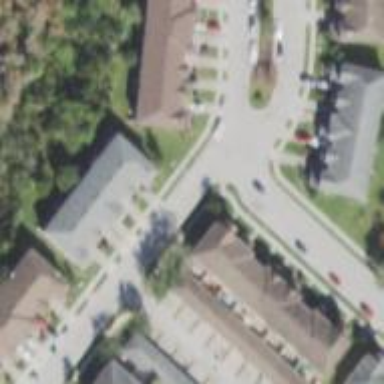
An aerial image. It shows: Residential road with sidewalk on the left side.